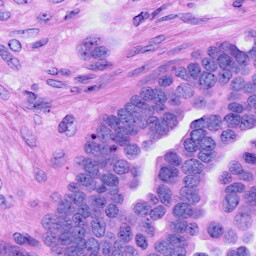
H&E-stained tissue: Ovarian